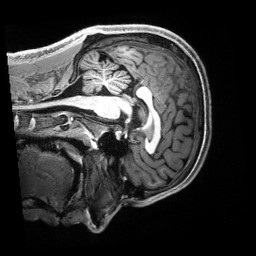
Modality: T1w
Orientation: sagittal
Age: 21
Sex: male
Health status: healthy
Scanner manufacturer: siemens
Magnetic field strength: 3 T
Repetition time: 2.5 s
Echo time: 0.00222 s